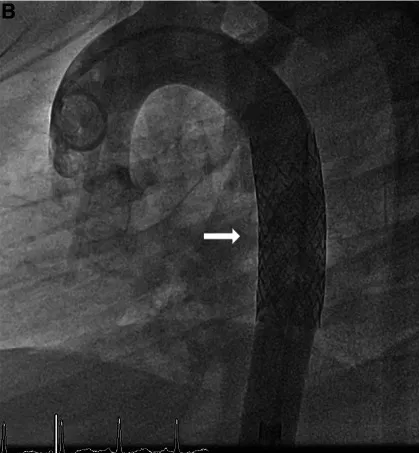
Post-intervention. * indicates a mycotic aneurysm in the wall of the descending aorta;. Indicates a BeGraft aortic stent.
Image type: radiology (x_ray)